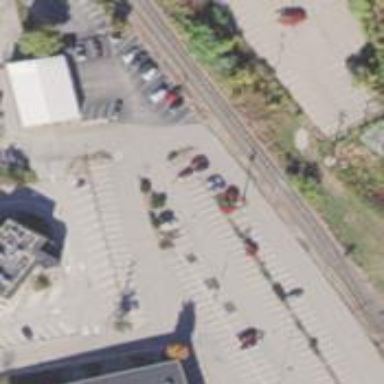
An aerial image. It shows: Parking area with surface.